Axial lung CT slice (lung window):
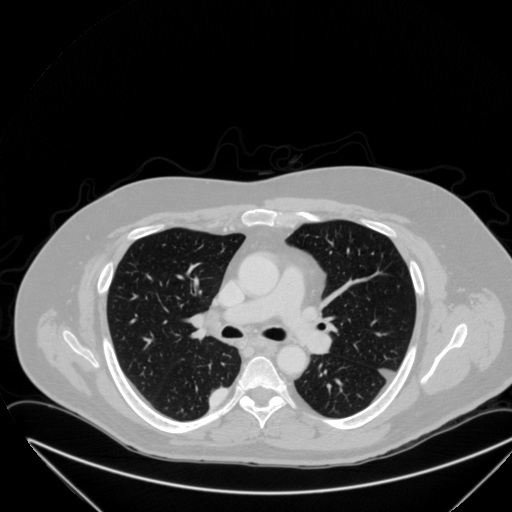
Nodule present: yes
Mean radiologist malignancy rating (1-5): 4